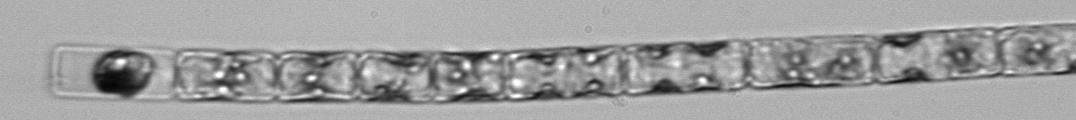
Label: Guinardia_delicatula_TAG_internal_parasite